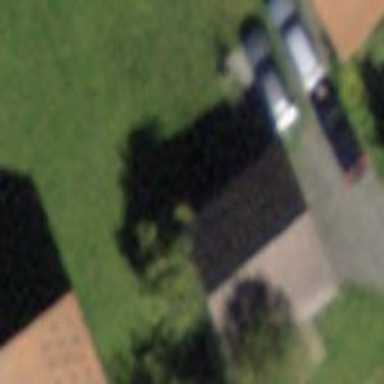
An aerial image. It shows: Garage.